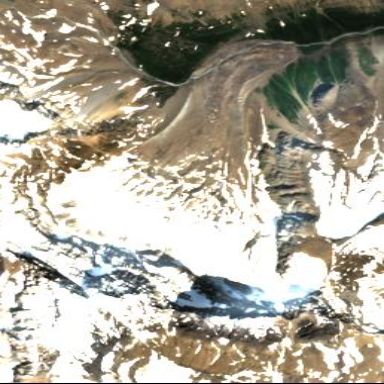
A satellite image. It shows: Stunning view of glacier.